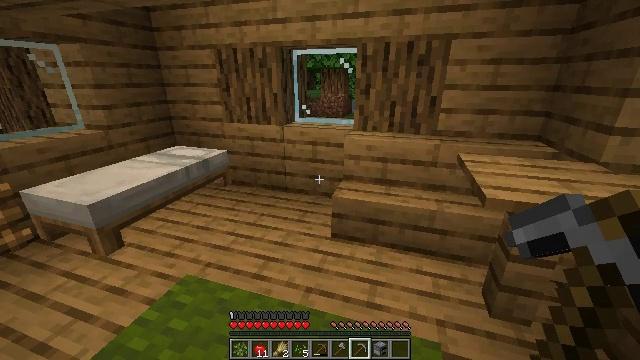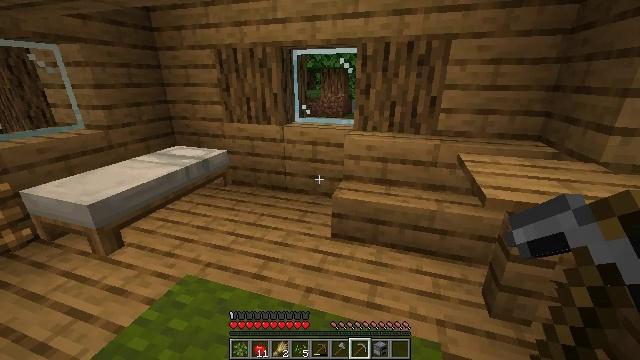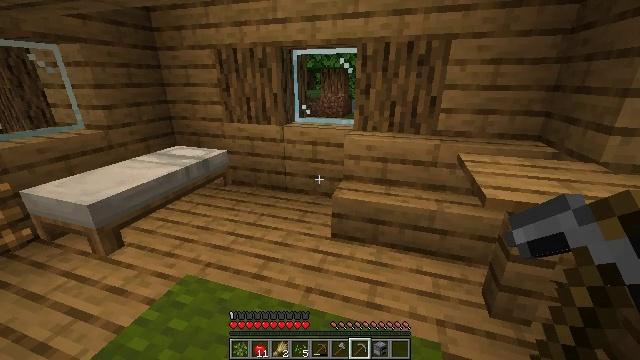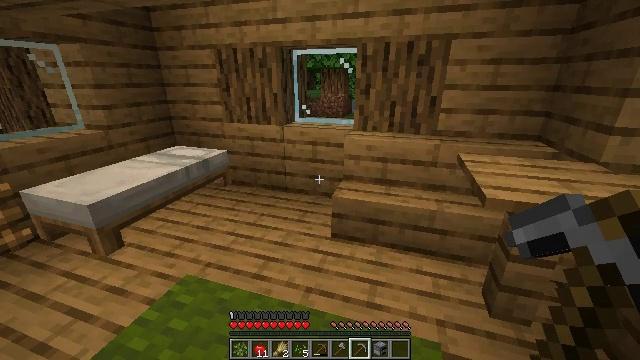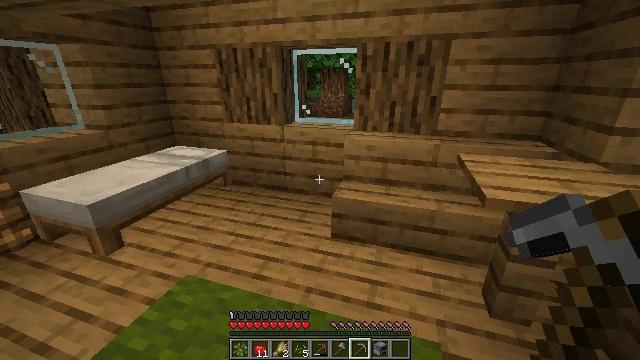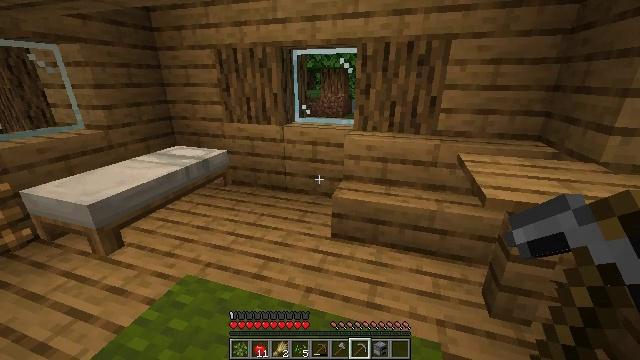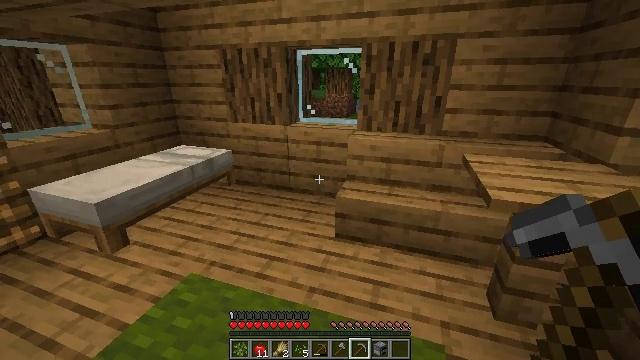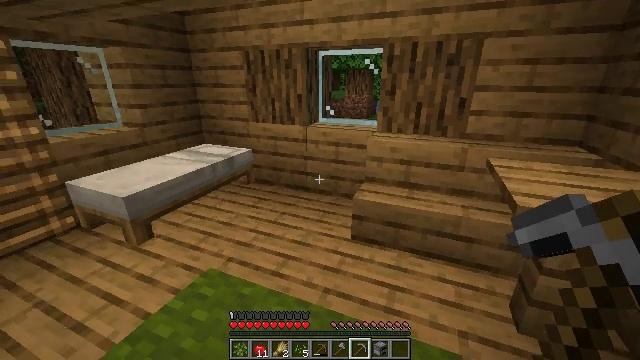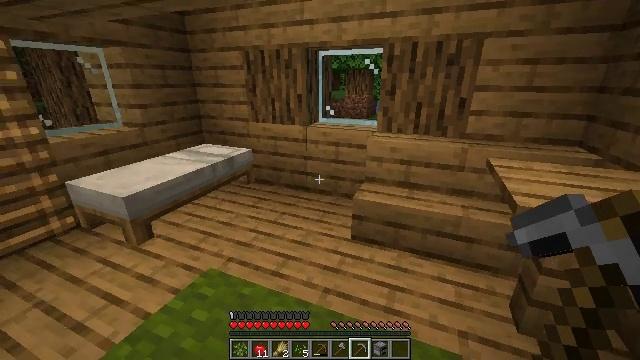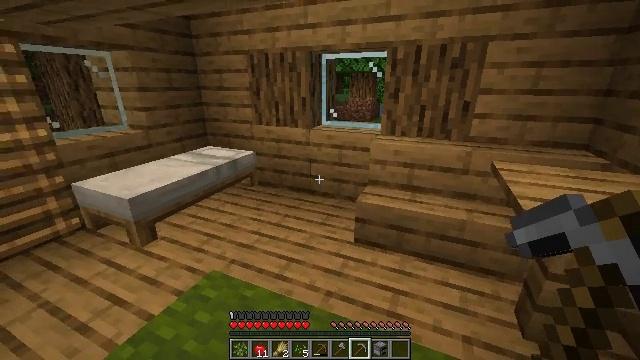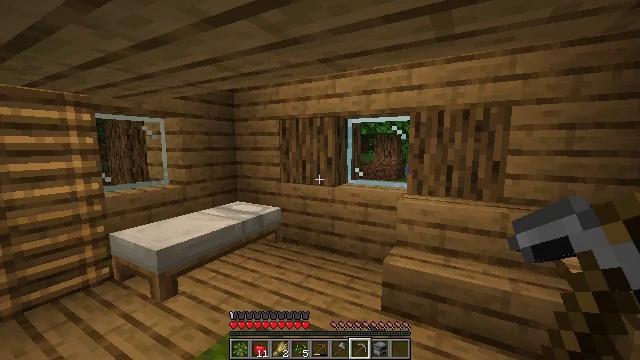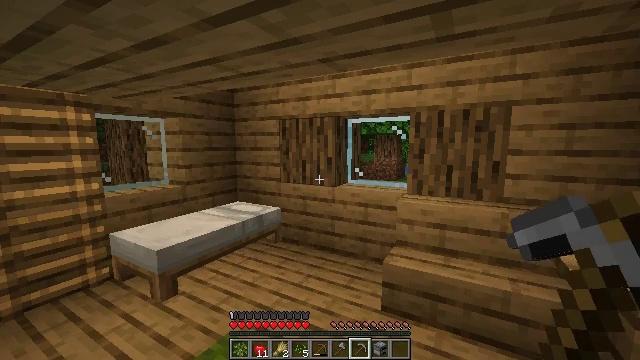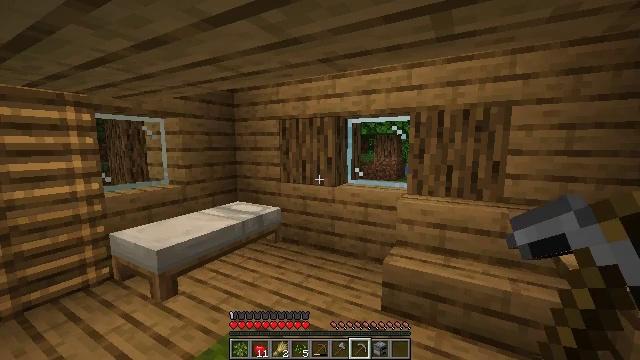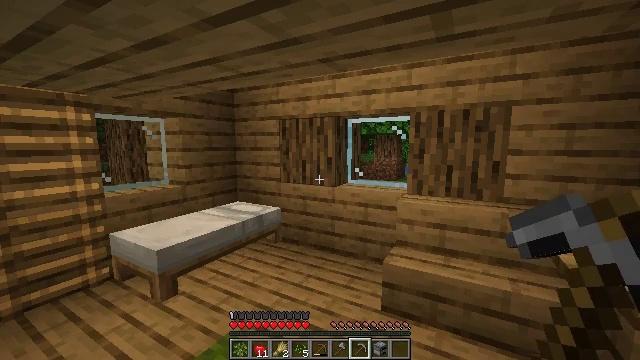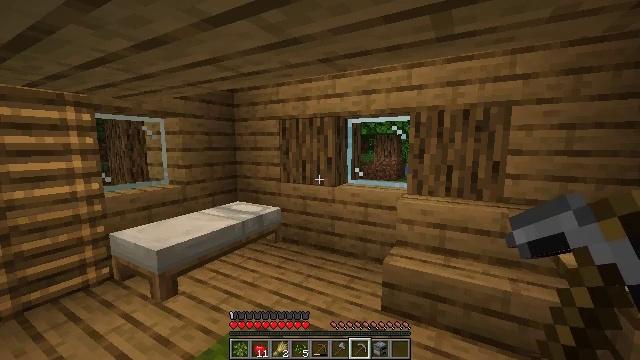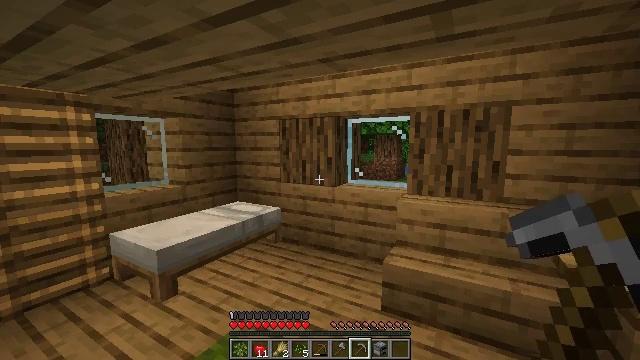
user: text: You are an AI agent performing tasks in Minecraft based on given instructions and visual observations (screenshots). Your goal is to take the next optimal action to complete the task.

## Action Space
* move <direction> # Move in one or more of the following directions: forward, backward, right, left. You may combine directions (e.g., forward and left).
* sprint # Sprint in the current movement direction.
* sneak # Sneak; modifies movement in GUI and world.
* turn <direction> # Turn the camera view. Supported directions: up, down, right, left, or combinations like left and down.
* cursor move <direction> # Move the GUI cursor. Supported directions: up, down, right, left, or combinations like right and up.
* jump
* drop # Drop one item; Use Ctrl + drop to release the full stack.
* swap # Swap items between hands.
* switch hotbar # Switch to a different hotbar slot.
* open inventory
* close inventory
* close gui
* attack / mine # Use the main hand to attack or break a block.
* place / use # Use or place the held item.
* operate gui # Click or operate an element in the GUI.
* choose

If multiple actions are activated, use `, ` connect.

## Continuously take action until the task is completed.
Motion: motion action
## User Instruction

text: Break the grass path to collect materials.
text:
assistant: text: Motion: no_op
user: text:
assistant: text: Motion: no_op
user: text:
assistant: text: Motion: no_op
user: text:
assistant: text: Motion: no_op
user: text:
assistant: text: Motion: no_op
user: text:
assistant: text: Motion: no_op
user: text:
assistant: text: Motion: no_op
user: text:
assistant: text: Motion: no_op
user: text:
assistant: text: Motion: no_op
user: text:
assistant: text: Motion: turn left
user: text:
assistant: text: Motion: no_op
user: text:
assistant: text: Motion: no_op
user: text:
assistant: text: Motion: turn left and up
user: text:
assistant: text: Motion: no_op
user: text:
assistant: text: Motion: no_op
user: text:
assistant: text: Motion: no_op
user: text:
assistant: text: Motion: no_op
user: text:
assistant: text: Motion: no_op
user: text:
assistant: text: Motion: no_op
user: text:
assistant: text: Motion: turn left
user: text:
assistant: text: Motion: turn left
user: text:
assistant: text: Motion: turn left and down
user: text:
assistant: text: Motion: turn left and down
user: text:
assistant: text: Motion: turn left
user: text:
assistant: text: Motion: turn left
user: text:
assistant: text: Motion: no_op
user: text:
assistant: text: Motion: no_op
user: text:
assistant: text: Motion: no_op
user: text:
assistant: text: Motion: no_op
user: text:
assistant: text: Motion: no_op